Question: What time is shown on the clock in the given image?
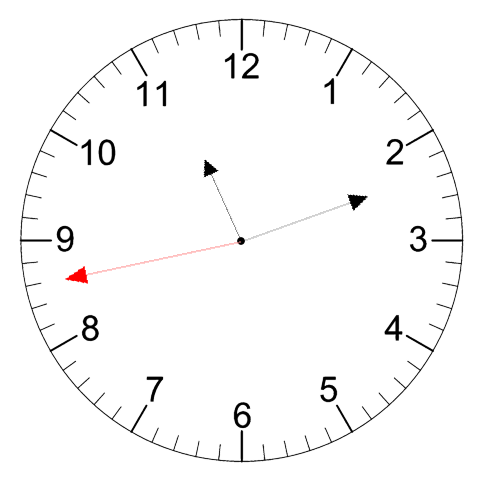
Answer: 11:11:43